Interaction volume radius: 5 \u00c5
Interaction volume height: 15 \u00c5
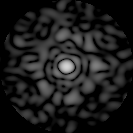
Disorder parameter: 0.8728